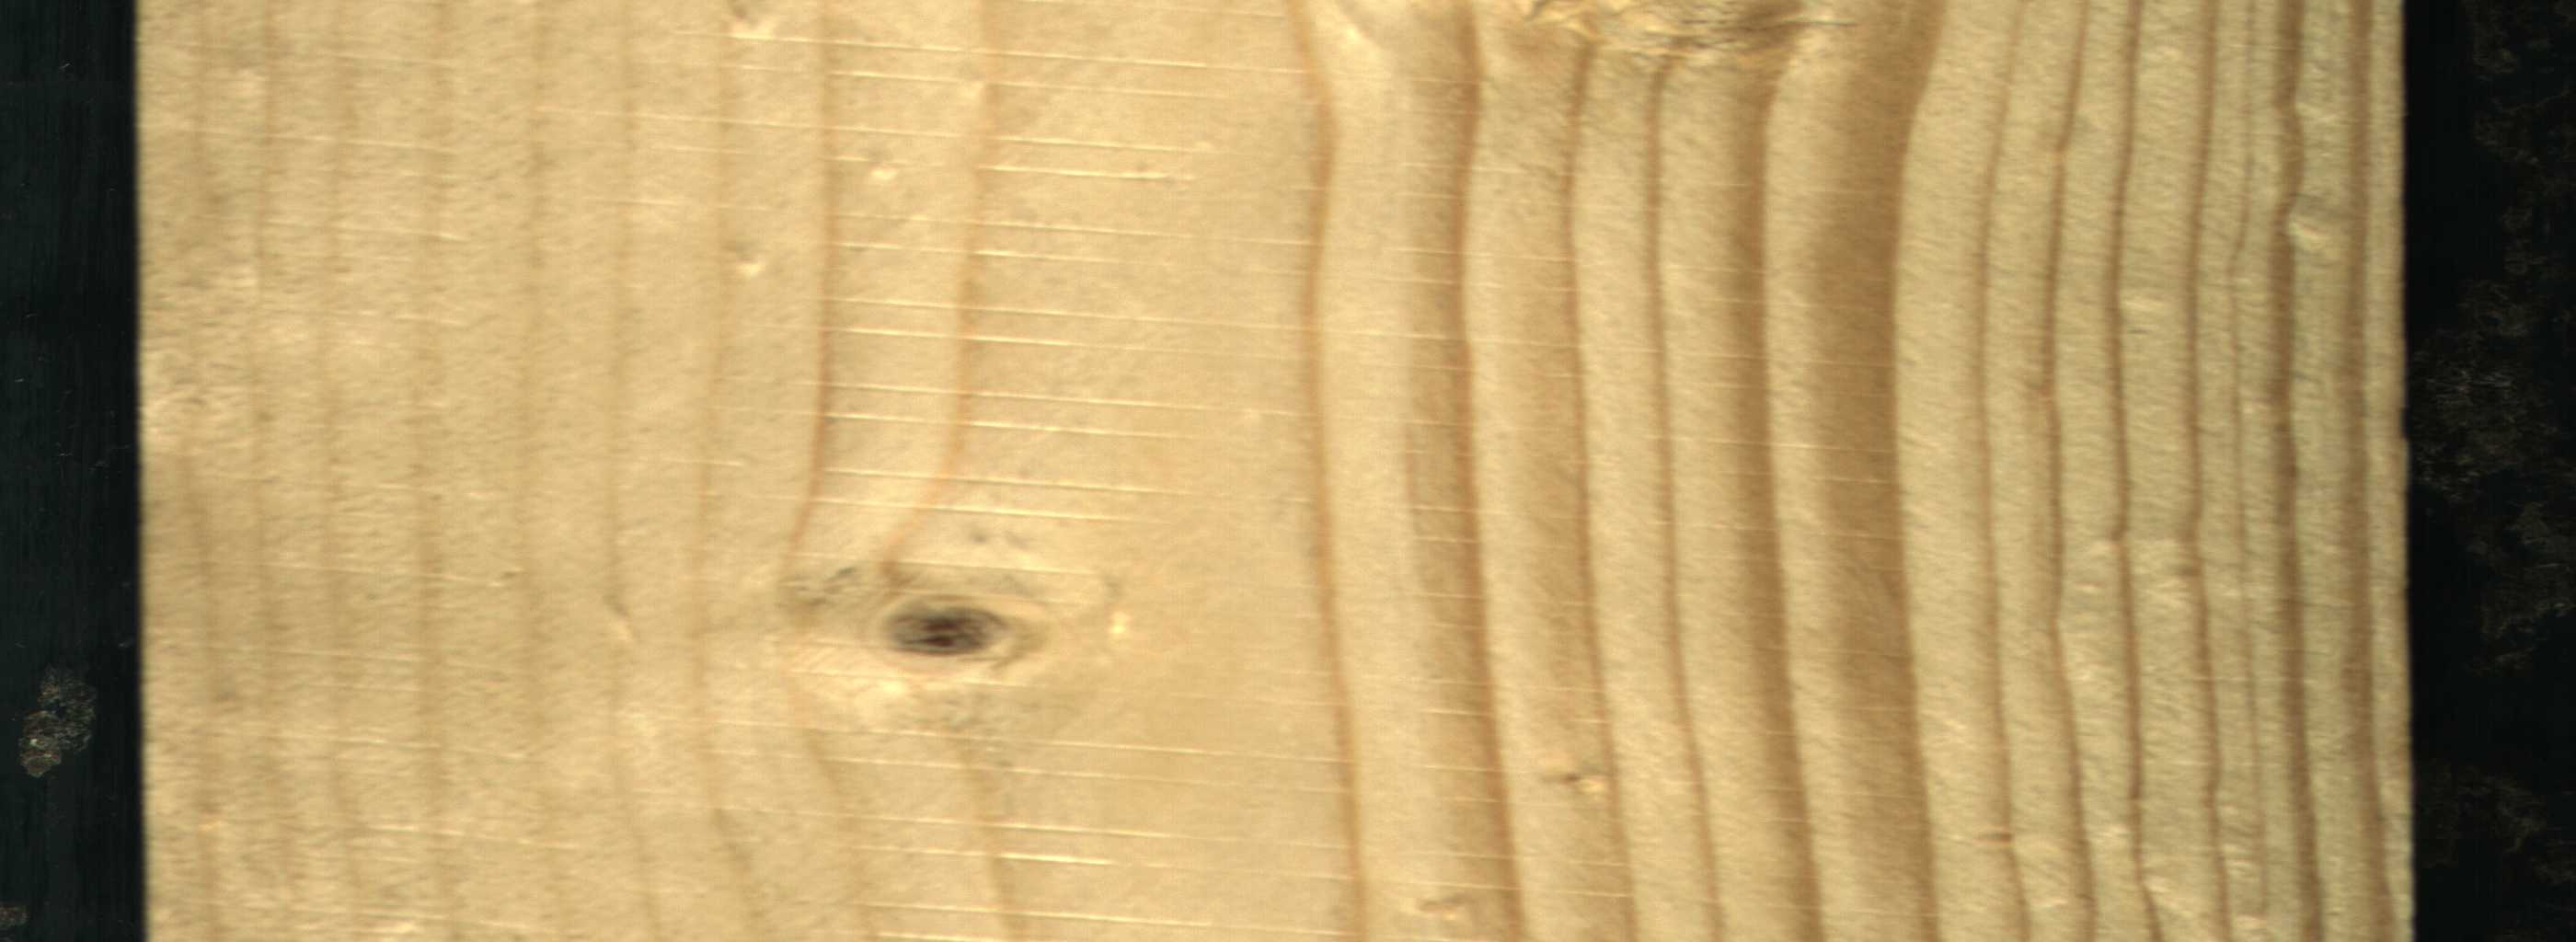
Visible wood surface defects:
Live_Knot